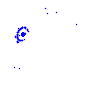
Particle: pion